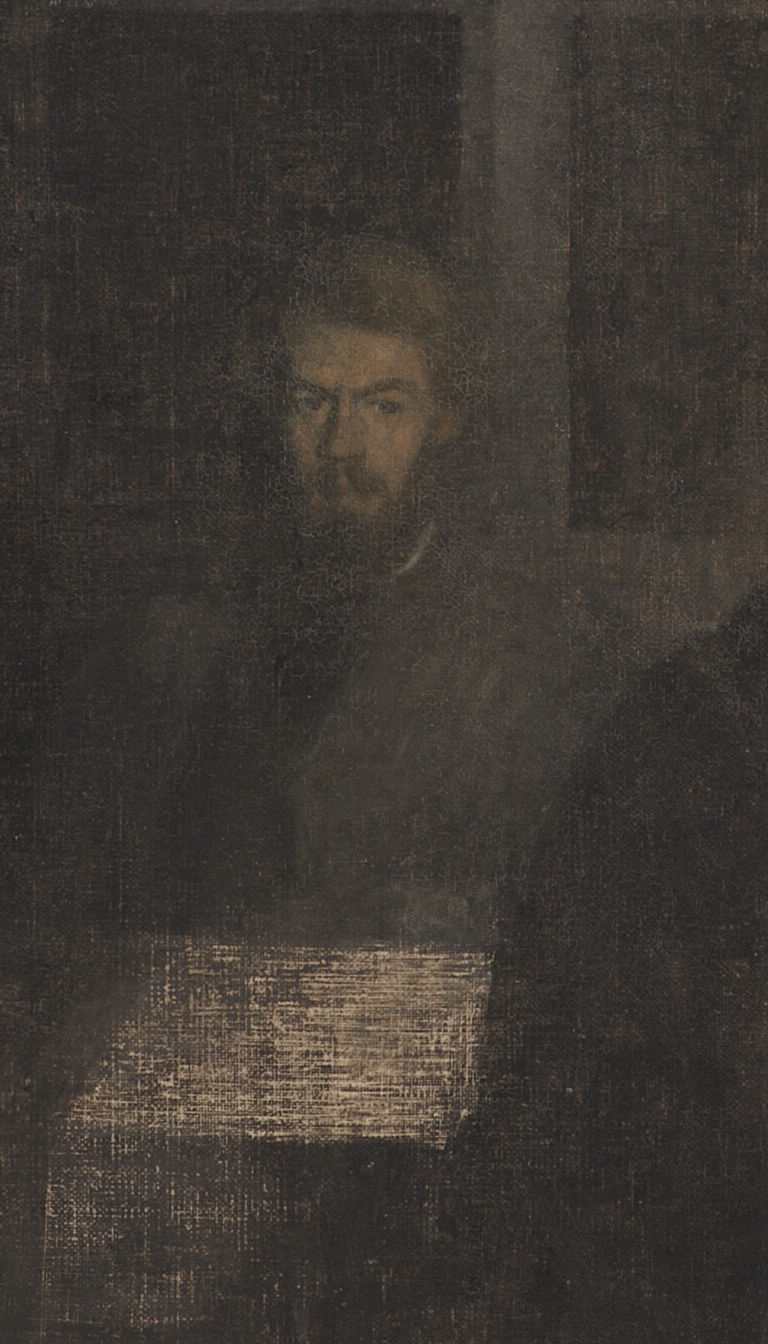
portrait painting, wide, dark interior, candlelight, bearded man on far left facing viewer, a white-clothed table in the foreground, near-dark interior with a dark windows behind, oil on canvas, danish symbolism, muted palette